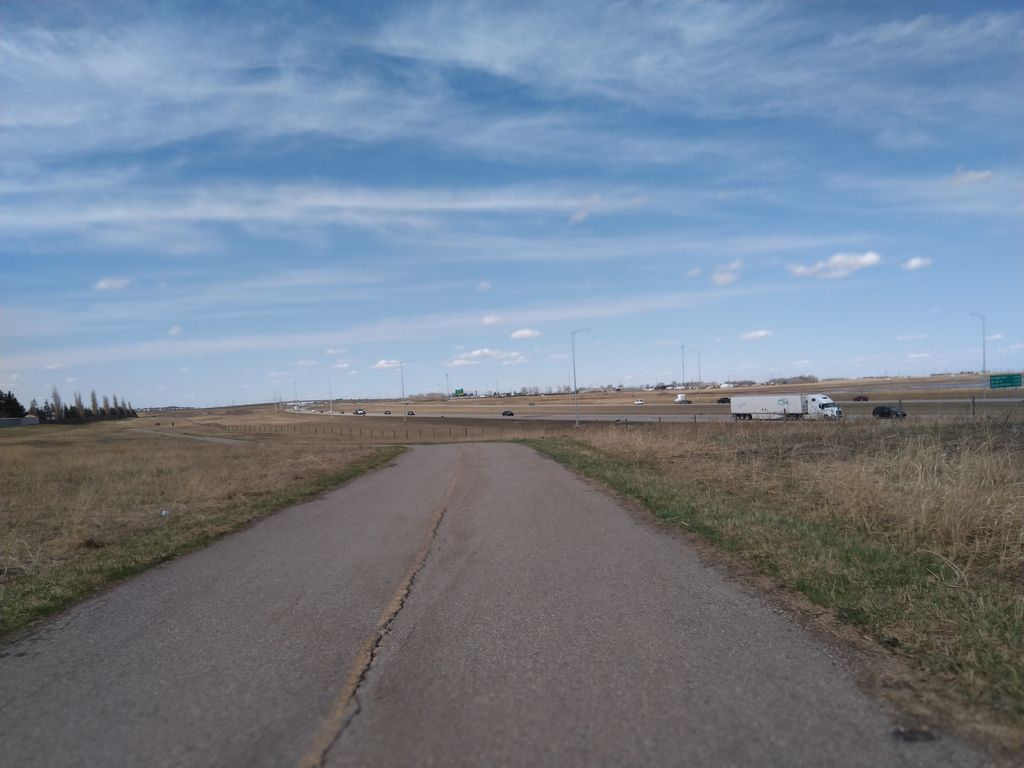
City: calgary